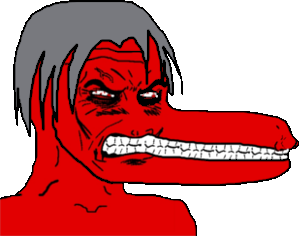
Label: 5_Rage